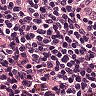
Metastatic tissue present: no